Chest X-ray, PA view. Patient: 68 years old, sex F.
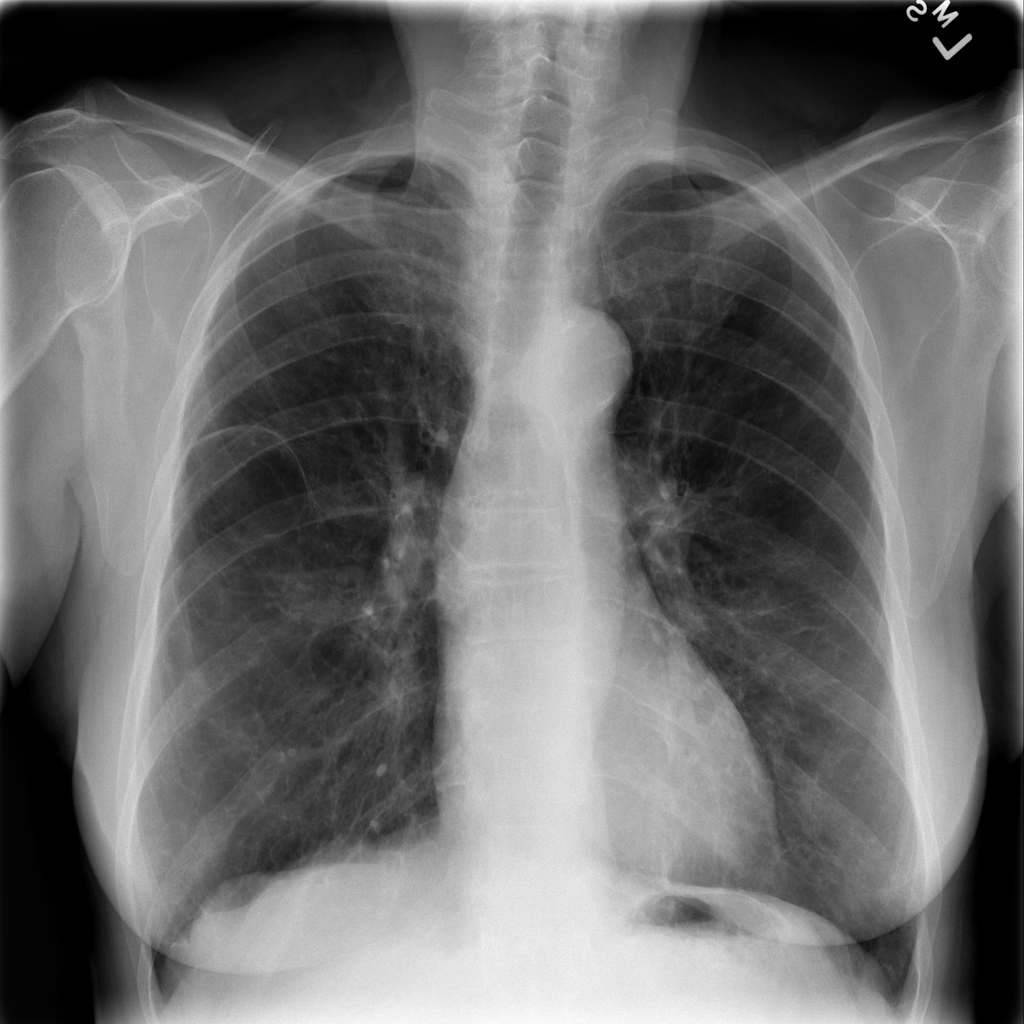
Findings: Fibrosis, Infiltration